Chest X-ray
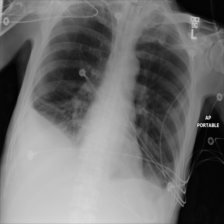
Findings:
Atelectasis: positive
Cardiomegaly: negative
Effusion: negative
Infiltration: negative
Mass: negative
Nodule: negative
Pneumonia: negative
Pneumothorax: negative
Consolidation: negative
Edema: negative
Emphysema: negative
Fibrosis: negative
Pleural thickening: negative
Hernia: negative